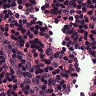
Metastatic tissue present: no